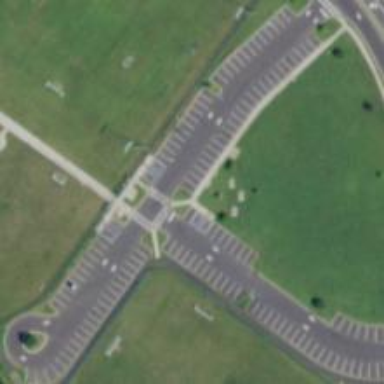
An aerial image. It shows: Parking area with surface.